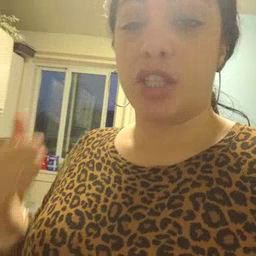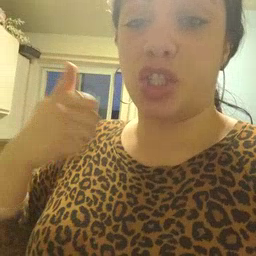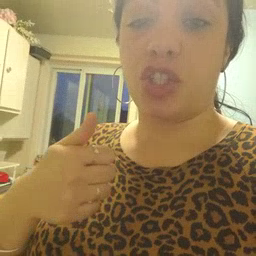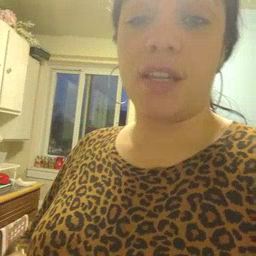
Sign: jacket